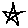
Label: star